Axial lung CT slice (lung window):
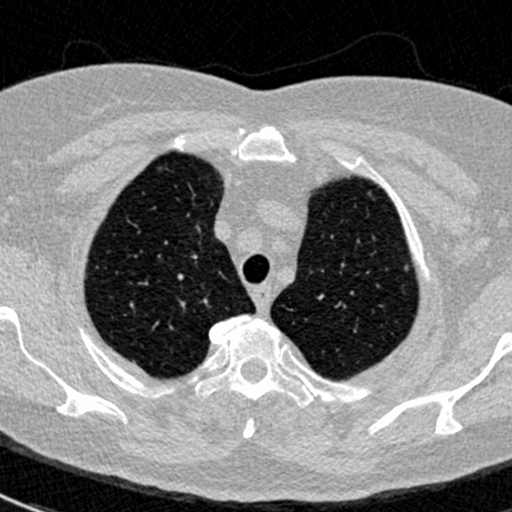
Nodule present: no